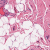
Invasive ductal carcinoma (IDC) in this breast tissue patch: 0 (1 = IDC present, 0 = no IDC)